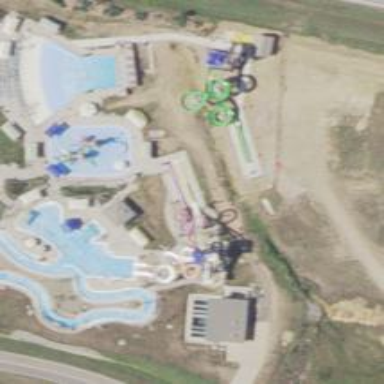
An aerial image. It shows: Water slide attraction.